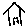
Label: house